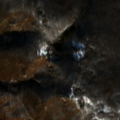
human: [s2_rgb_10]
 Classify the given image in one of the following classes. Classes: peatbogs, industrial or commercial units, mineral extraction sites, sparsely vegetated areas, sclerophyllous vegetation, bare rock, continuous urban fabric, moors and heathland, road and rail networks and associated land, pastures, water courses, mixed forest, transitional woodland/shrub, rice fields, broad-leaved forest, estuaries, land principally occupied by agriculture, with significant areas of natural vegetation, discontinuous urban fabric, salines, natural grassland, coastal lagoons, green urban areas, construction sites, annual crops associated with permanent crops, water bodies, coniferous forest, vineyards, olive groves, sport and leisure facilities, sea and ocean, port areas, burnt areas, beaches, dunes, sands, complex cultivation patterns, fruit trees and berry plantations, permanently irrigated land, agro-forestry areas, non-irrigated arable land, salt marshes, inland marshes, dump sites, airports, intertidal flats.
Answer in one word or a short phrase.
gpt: broad-leaved forest